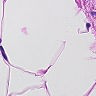
Metastatic tissue present: no